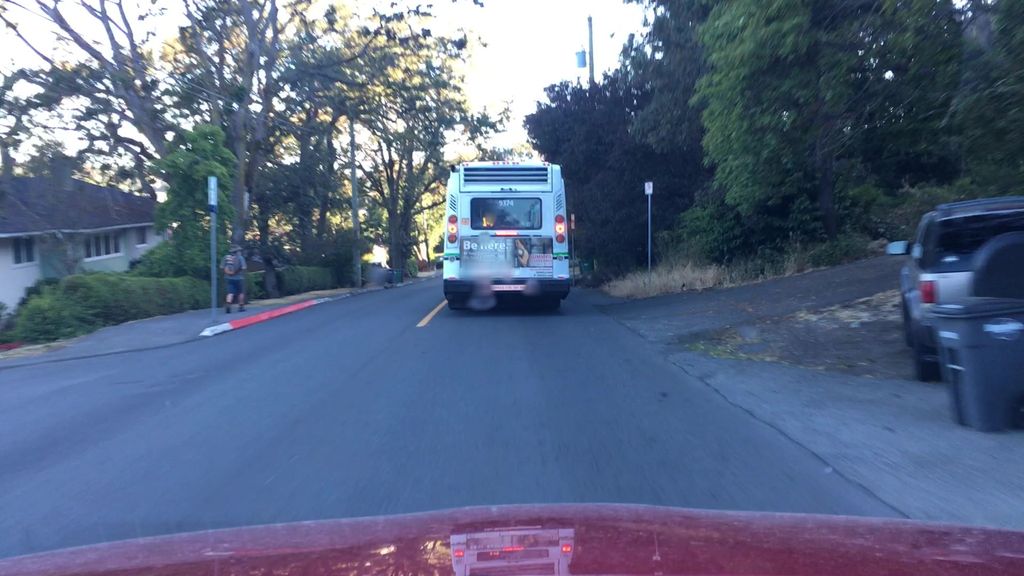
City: victoria